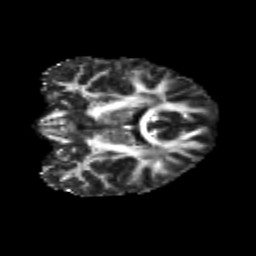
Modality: FA
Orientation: coronal
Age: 23
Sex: female
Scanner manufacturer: siemens
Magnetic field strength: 3 T
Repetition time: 3.5 s
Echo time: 0.113 s